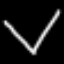
Label: diamond